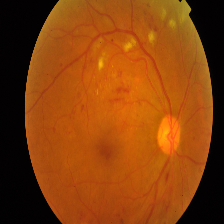
Diabetic retinopathy grade: Proliferative DR